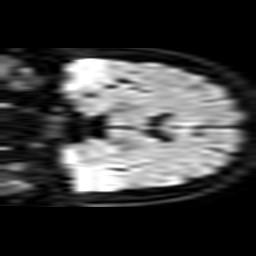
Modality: TRACE
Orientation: coronal
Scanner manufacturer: philips
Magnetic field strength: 1.5 T
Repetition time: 2.876 s
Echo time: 0.06152 s